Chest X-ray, AP view. Patient: 35 years old, sex F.
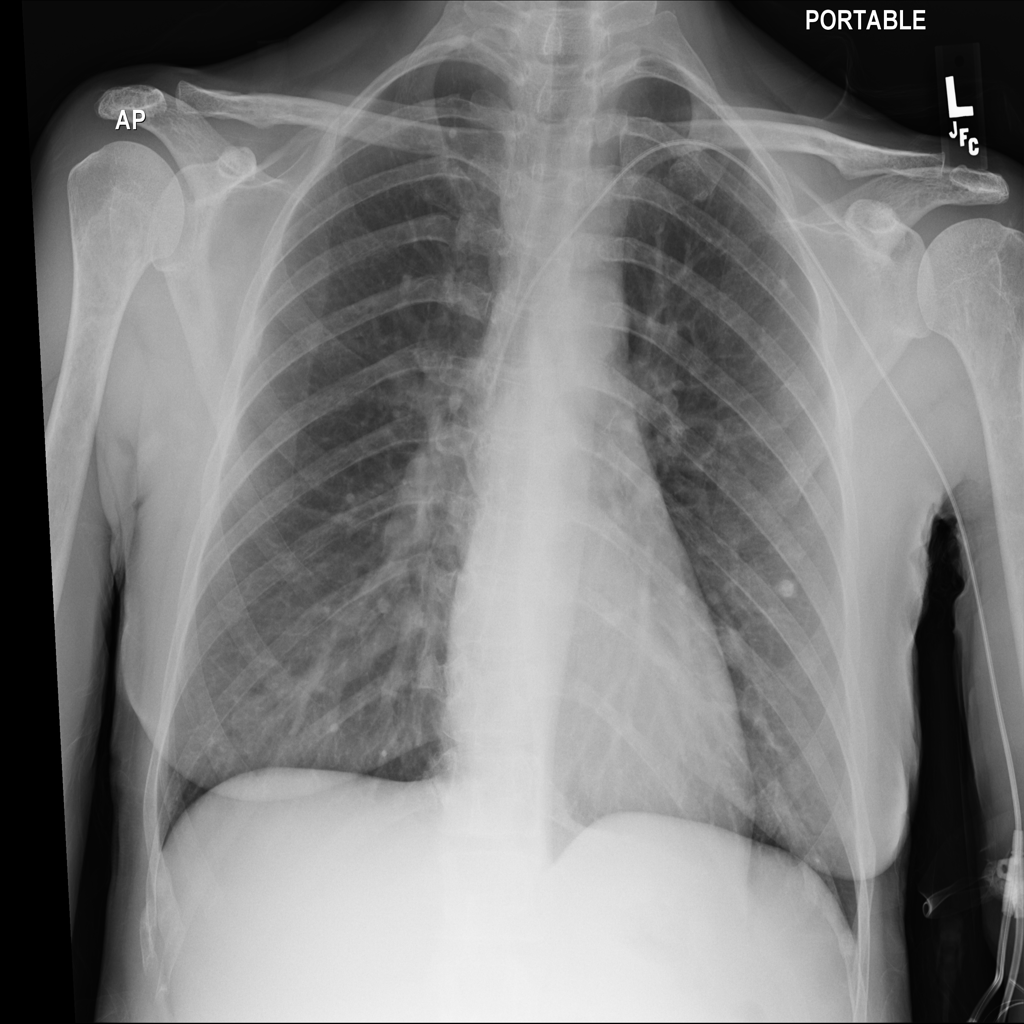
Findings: No Finding